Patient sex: M
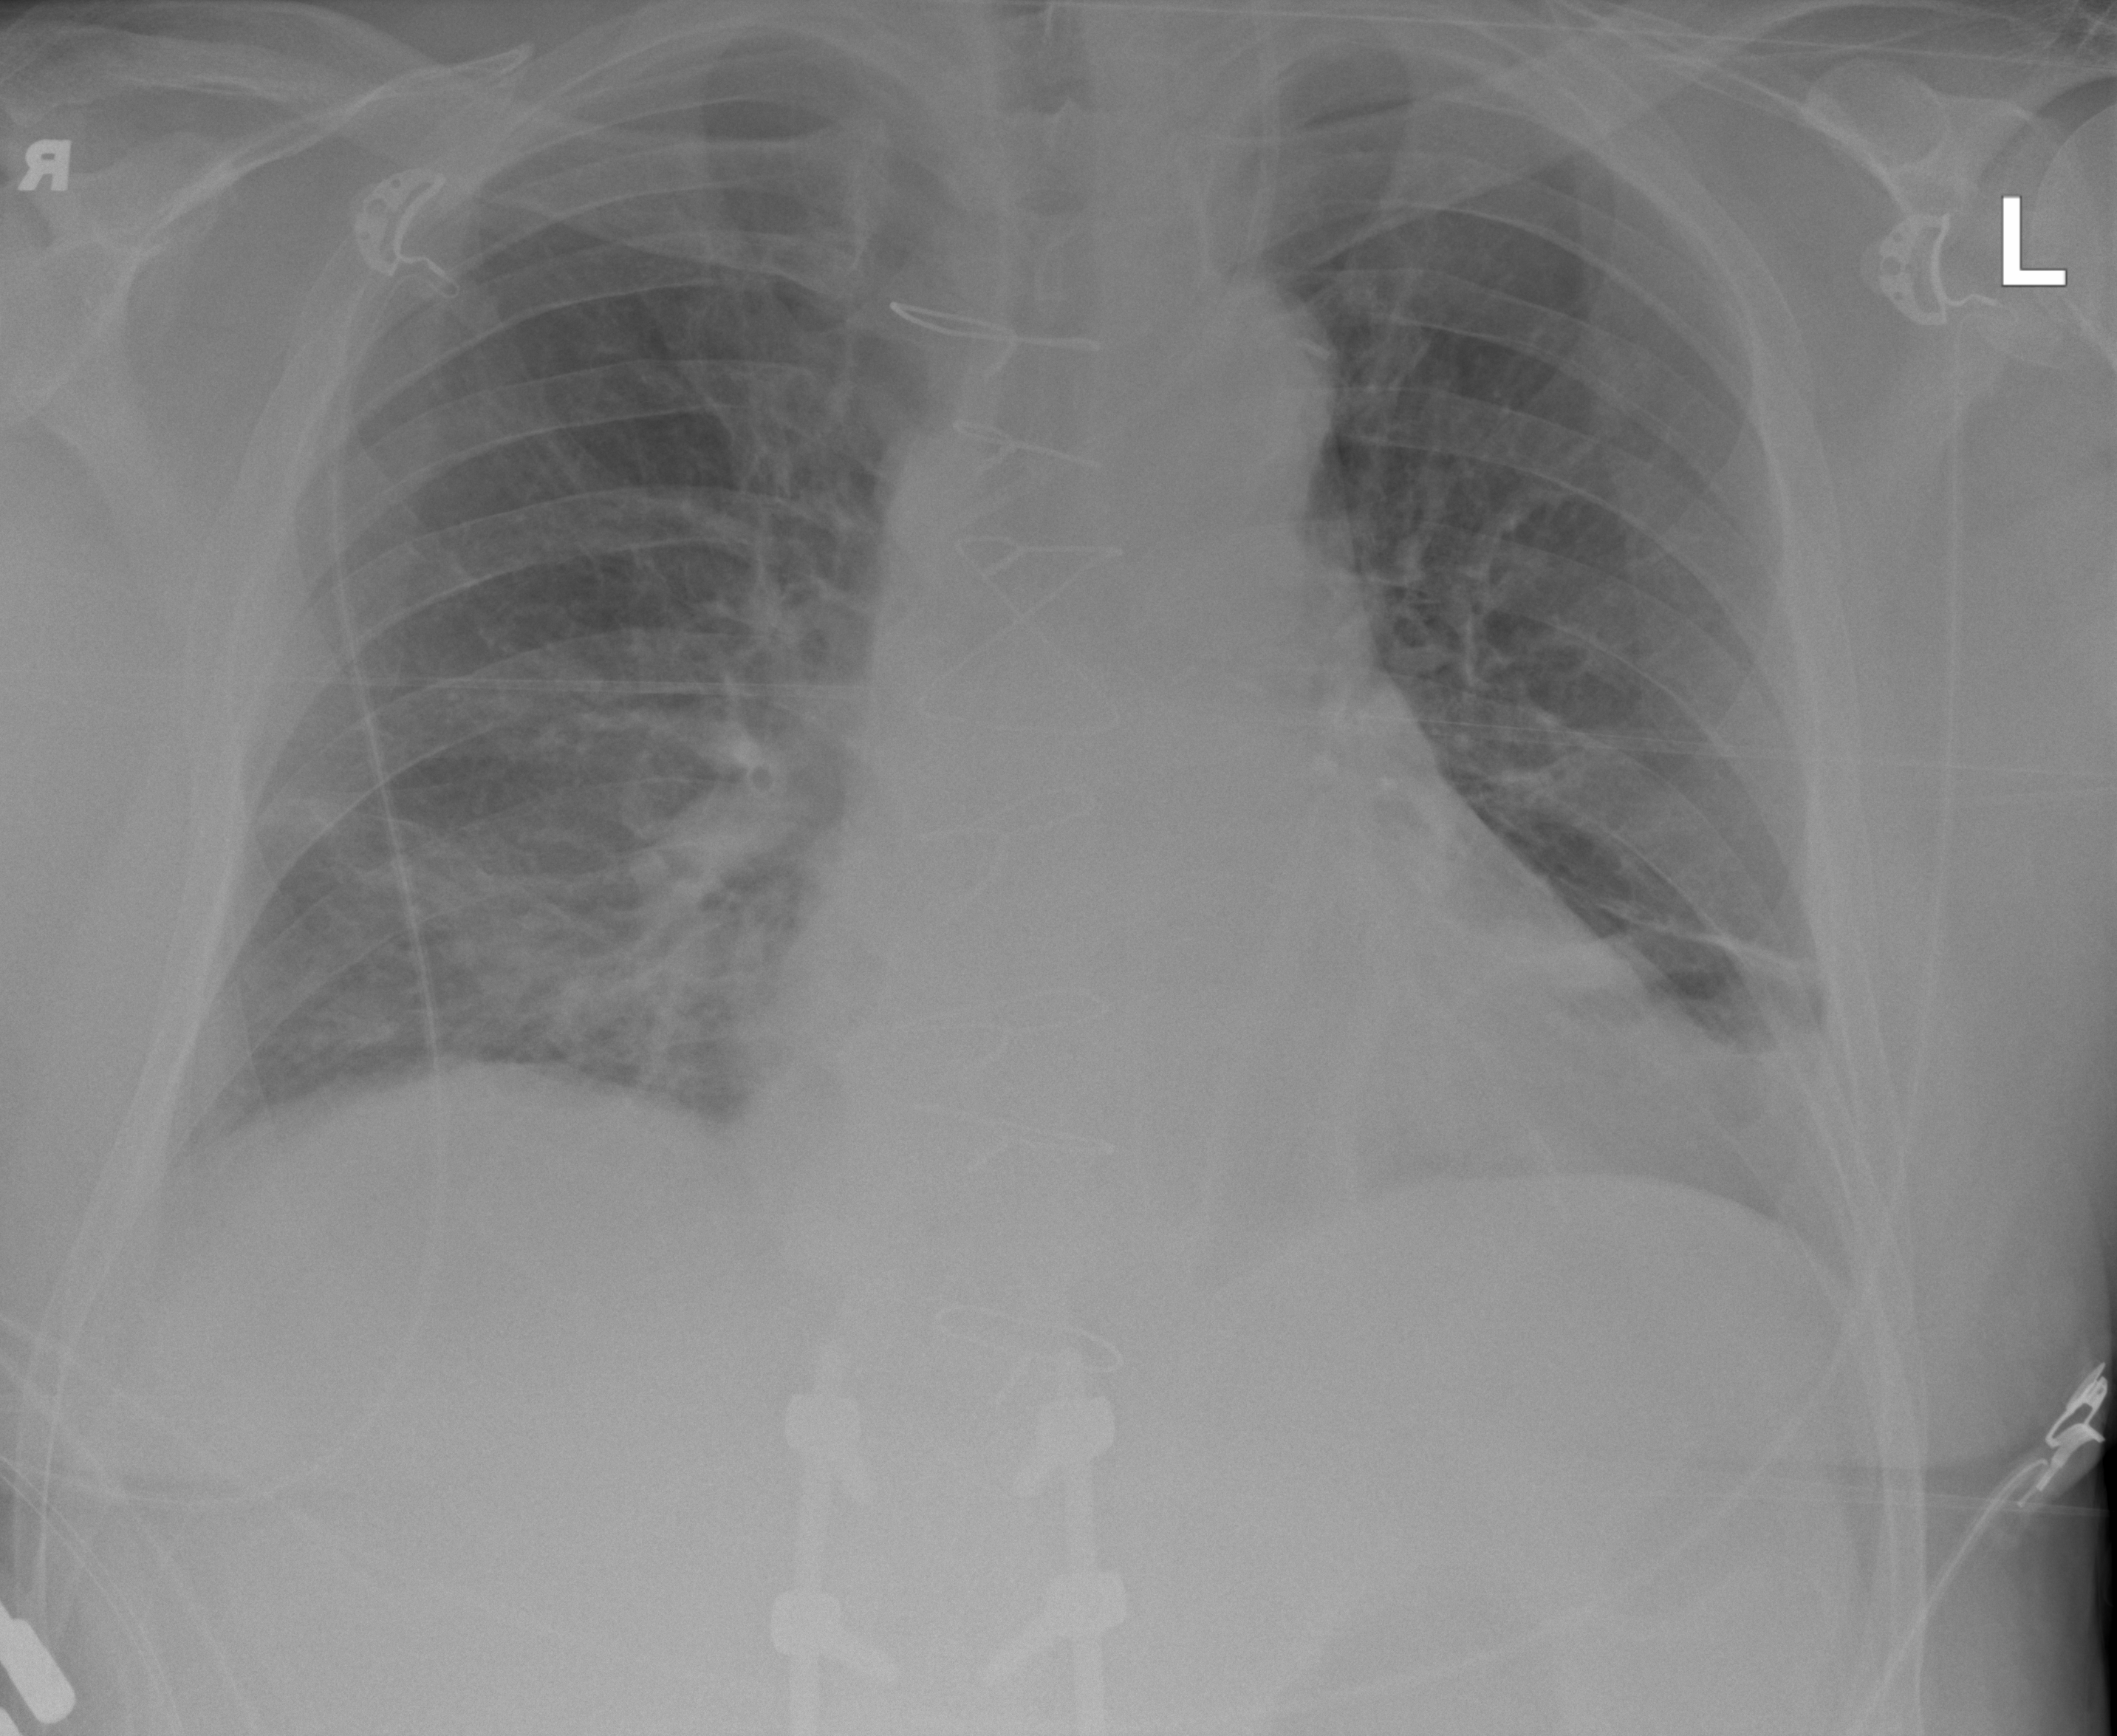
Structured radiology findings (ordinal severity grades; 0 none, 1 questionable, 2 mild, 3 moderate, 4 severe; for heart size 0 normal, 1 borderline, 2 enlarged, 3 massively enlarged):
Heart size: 2
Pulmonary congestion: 2
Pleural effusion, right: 0
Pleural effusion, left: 2
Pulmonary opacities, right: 2
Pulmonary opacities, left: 0
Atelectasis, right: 0
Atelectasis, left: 2